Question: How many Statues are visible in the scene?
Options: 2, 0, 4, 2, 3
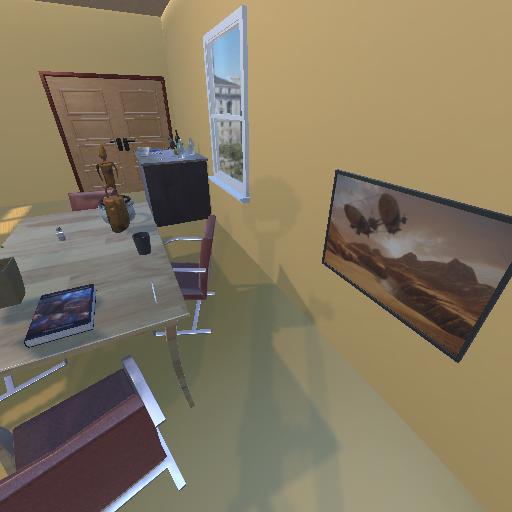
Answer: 2